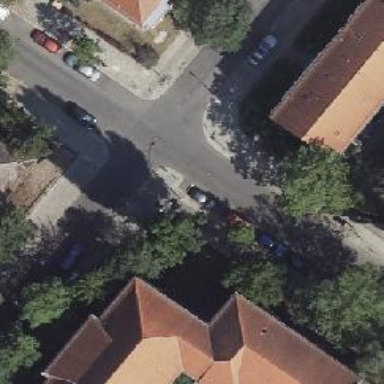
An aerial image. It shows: Residential road with asphalt surface and sidewalks on both sides. Parallel parking lanes are available on both sides of the road.